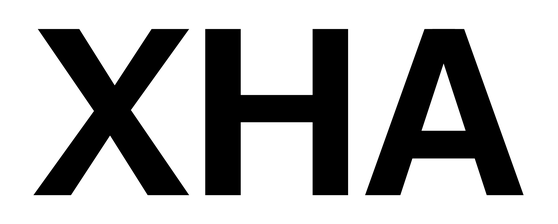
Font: InstrumentSans_Bold